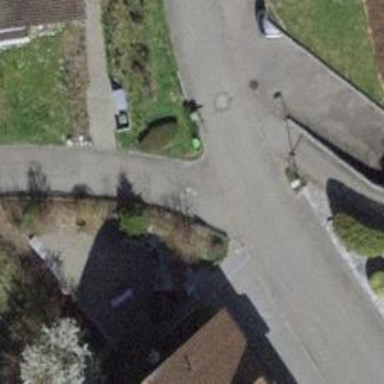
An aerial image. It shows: Bollard barrier.